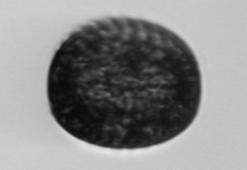
Label: Coscinodiscus